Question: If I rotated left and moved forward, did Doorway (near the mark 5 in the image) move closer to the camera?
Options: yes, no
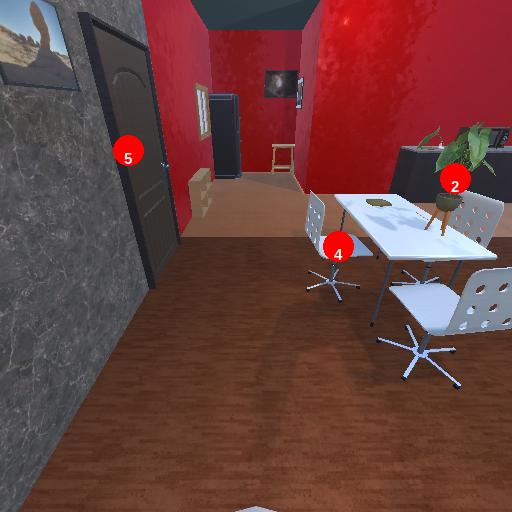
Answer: yes